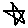
Label: star